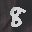
Label: 8